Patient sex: M
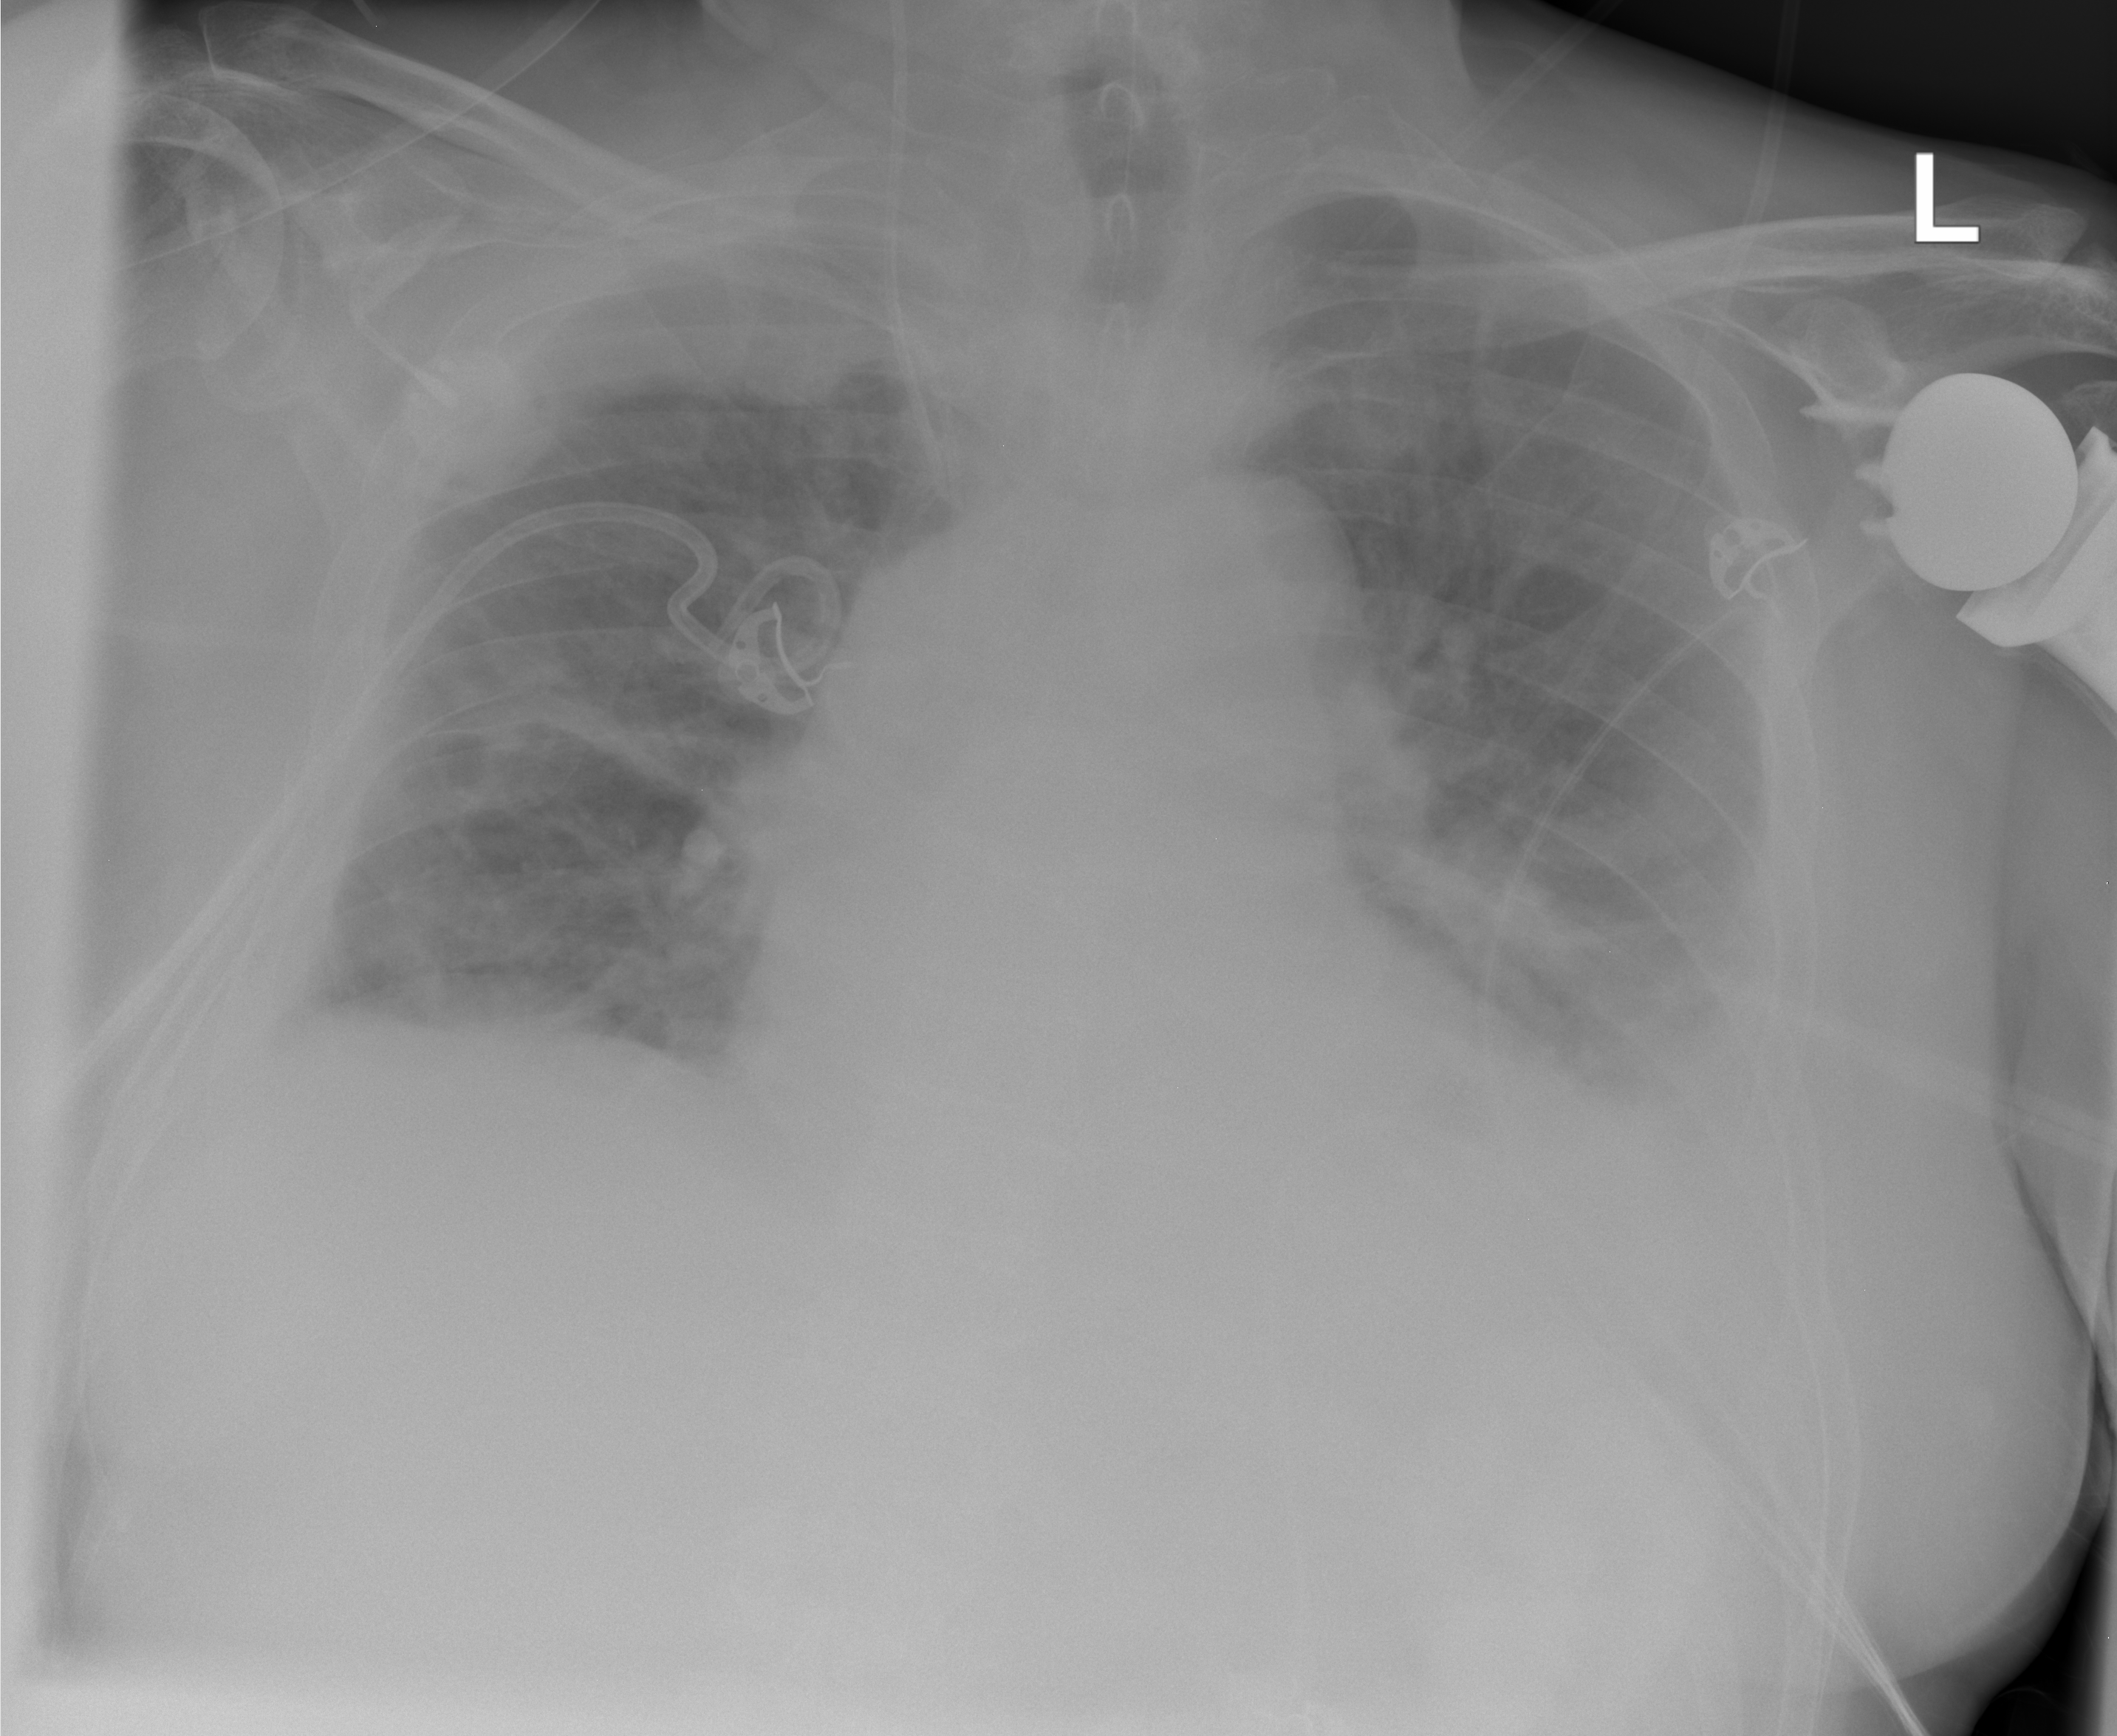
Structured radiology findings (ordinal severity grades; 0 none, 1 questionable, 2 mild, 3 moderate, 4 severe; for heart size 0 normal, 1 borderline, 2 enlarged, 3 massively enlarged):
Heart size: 2
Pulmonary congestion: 0
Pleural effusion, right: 2
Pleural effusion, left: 3
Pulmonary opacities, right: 2
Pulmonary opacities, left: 2
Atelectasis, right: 2
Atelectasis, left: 2